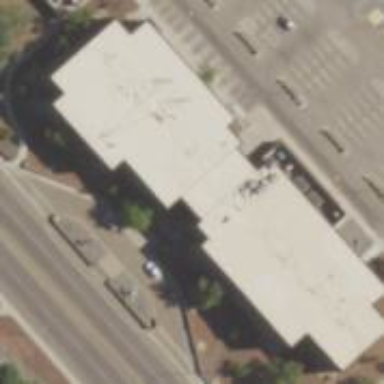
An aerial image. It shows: Building.